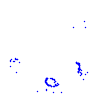
Particle: proton